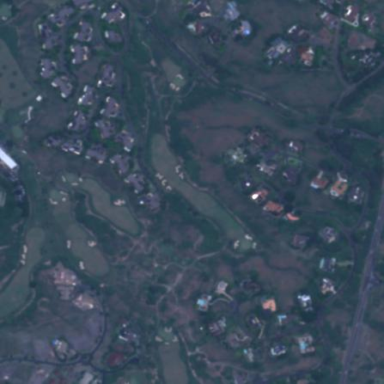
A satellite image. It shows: Grassy area designated as golf fairway.